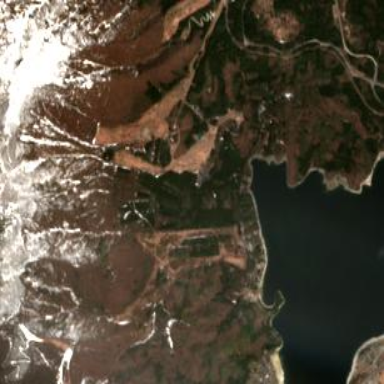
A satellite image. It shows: Area designated for winter sports.